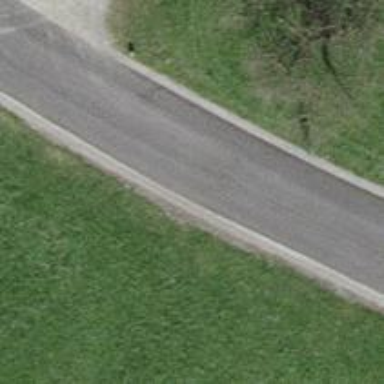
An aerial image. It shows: Unclassified road with asphalt surface.